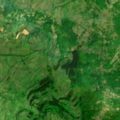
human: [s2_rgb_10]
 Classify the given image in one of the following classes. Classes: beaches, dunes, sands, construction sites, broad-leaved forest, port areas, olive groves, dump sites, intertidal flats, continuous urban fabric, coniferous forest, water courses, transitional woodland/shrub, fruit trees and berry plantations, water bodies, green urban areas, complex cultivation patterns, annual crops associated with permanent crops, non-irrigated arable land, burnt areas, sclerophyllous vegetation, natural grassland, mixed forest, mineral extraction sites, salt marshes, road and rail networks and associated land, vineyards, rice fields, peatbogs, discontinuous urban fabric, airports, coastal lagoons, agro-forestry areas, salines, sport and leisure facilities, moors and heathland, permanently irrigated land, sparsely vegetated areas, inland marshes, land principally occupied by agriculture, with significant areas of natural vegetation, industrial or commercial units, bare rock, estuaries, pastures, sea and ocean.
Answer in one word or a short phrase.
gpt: complex cultivation patterns, land principally occupied by agriculture, with significant areas of natural vegetation, transitional woodland/shrub